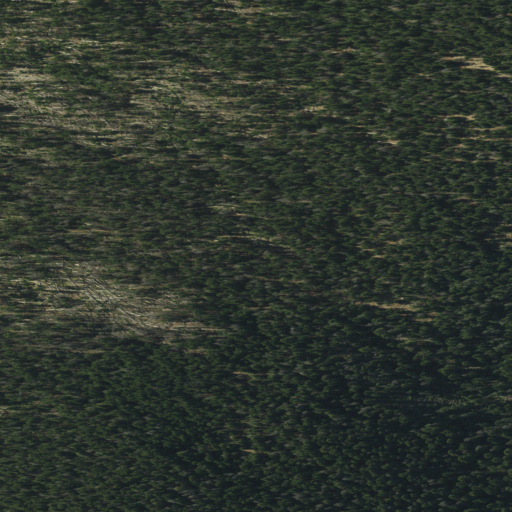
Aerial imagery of gap in New Mexico named Puerto Nambe containing evergreen forest and grassland